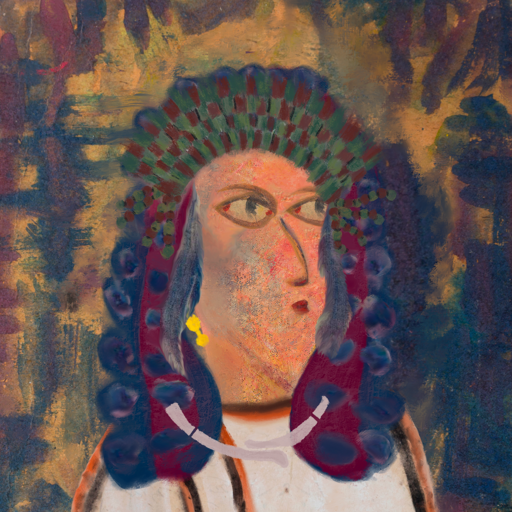
Background: InTheSun, Head And Neck Side: Irani, Face Side: GypsyMother, Bust: Roy_Bahadur, Hair Side: Hill_Girl, Head Accessory: After_Raid_Crown, Second Necklace: Blank, Necklace: Hypocrite_2, Baby: Blank